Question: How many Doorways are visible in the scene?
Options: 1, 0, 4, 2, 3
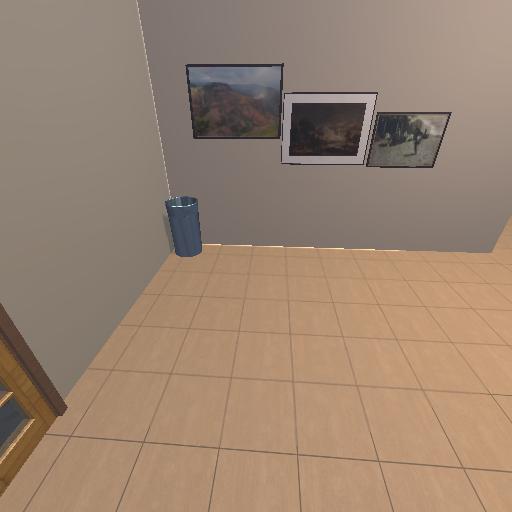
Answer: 1